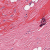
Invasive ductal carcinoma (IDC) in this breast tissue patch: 0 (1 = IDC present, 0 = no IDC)